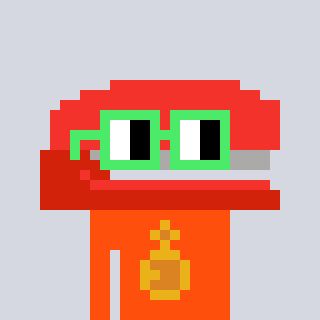
a pixel art character with square light green glasses, a stapler-shaped head and a orange-colored body on a cool background